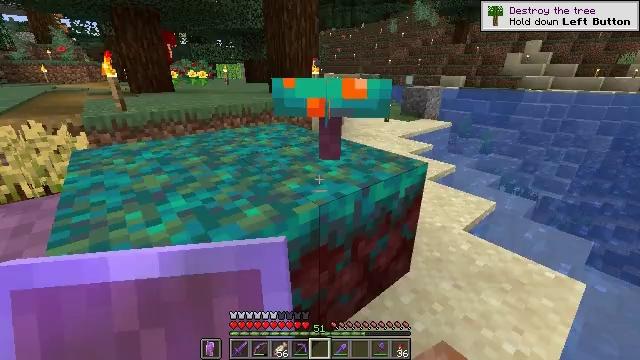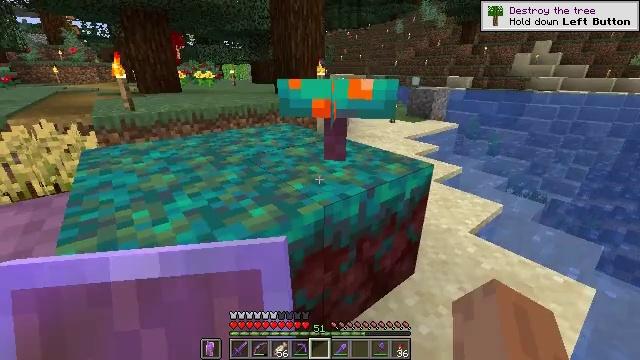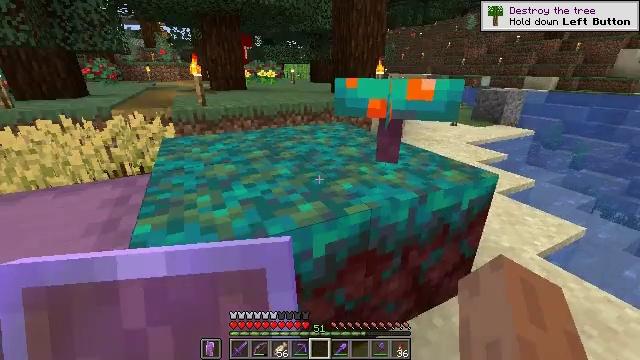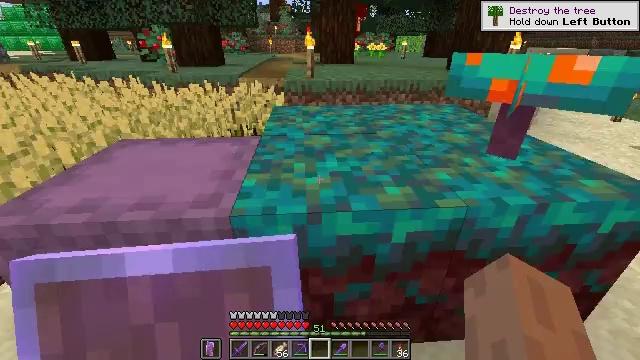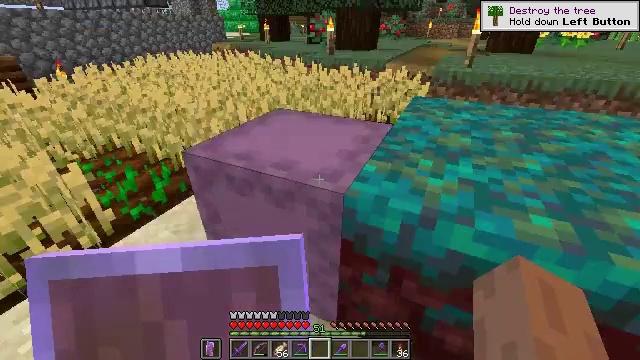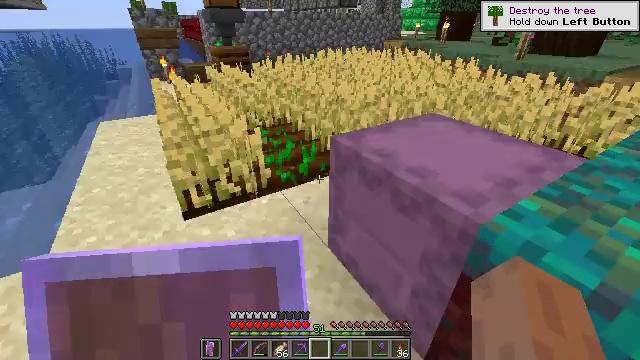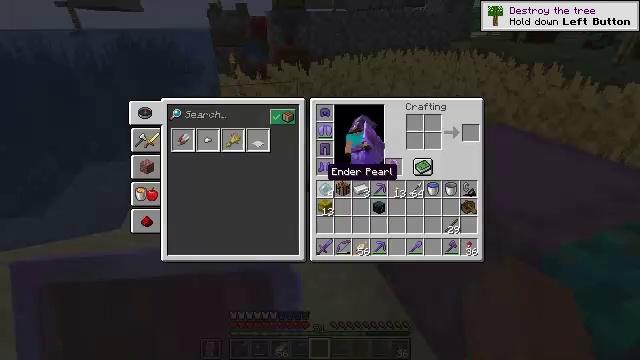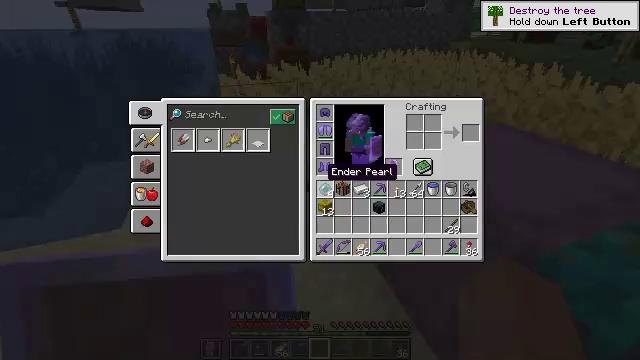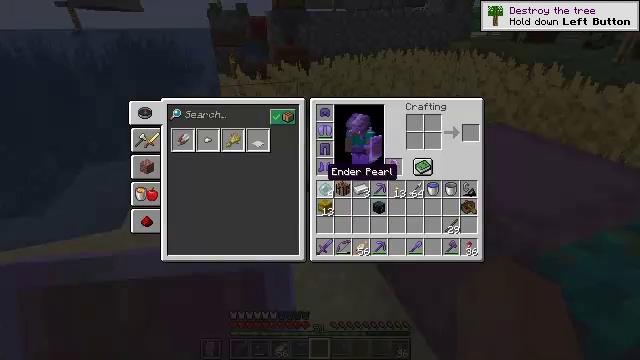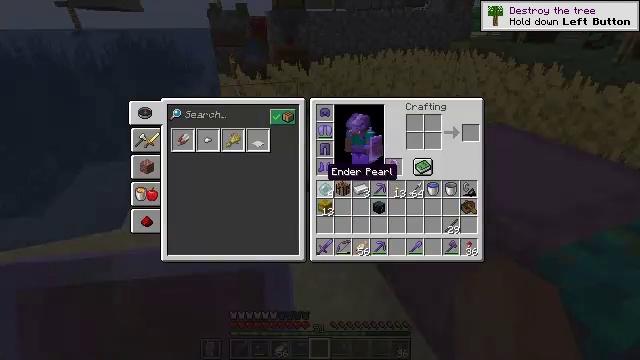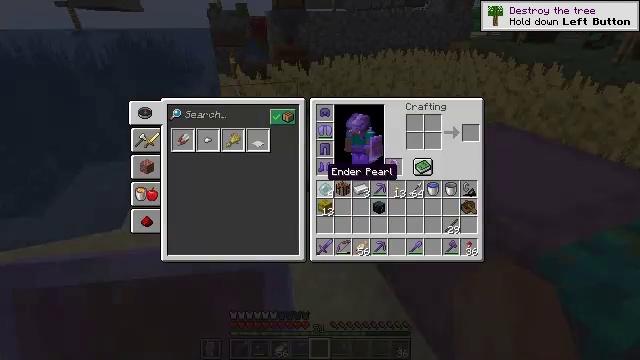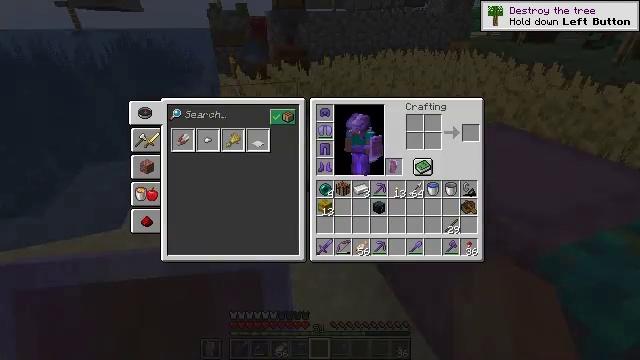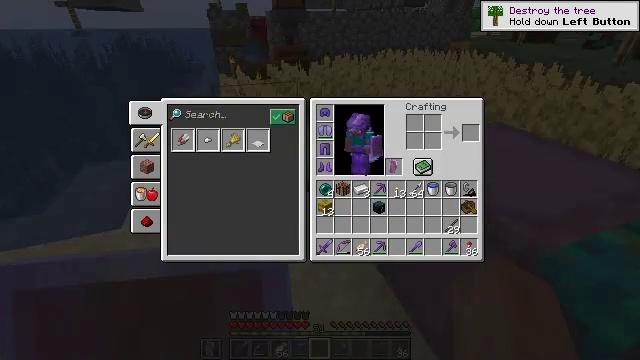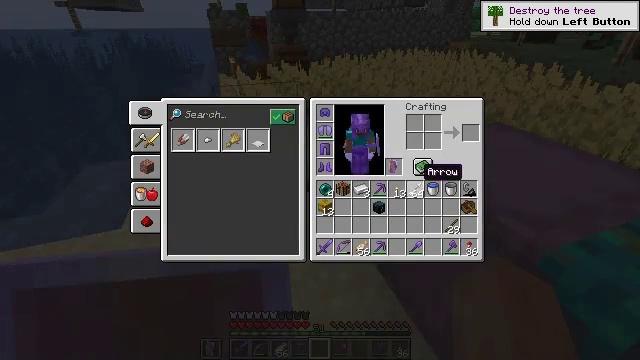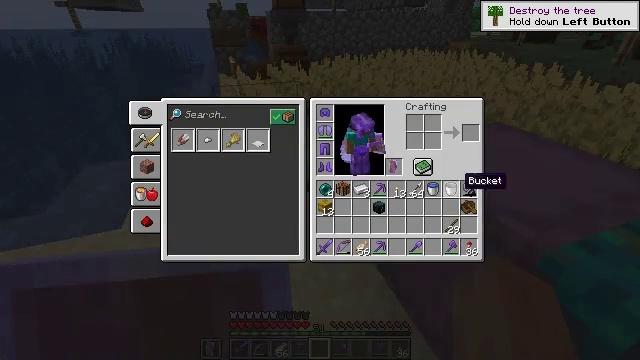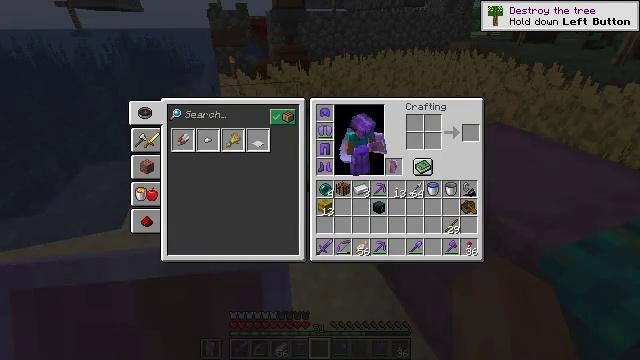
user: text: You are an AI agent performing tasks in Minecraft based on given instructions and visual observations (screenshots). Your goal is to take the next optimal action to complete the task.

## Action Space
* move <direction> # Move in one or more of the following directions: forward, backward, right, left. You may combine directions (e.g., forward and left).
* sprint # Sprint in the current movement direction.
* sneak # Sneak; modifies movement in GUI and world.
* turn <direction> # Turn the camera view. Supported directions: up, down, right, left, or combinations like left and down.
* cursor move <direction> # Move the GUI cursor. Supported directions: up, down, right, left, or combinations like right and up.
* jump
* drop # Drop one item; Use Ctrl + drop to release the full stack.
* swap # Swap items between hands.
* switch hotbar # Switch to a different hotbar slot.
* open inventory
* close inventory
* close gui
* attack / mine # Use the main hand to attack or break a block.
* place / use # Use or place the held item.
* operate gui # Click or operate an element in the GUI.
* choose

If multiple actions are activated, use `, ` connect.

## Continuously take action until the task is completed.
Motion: motion action
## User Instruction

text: Collect the shulker box to move it.
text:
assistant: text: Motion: turn left
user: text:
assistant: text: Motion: turn left
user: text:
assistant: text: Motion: turn left and down
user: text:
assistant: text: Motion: turn left and down
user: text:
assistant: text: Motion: turn left
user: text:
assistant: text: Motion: turn left, open inventory
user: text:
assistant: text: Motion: open inventory
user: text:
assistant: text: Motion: open inventory
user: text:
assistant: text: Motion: open inventory
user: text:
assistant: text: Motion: no_op
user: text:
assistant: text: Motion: no_op
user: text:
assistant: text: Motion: turn right
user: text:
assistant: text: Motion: turn right
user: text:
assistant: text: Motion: turn right and down
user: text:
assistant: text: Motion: turn right
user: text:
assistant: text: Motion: no_op
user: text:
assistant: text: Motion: no_op
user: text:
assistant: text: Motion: no_op
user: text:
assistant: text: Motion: no_op
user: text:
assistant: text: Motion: no_op
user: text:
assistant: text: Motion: no_op
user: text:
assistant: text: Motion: no_op
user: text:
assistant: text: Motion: no_op
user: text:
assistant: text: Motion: turn right
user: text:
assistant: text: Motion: turn right
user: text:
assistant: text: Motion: no_op
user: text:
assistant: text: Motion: no_op
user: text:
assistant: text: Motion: no_op
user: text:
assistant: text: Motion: no_op
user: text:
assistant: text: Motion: turn left and down